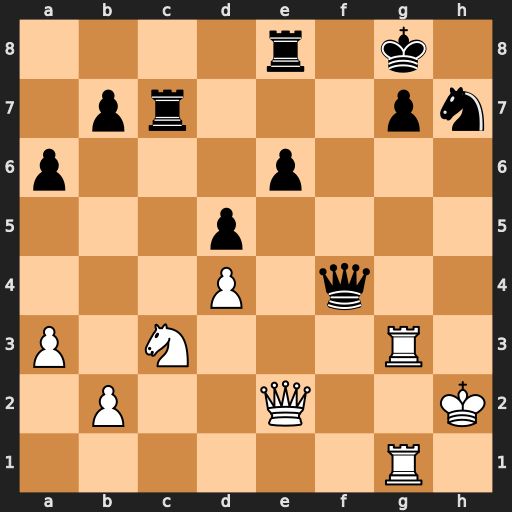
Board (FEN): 4r1k1/1pr3pn/p3p3/3p4/3P1q2/P1N3R1/1P2Q2K/6R1
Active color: w
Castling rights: -
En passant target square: -
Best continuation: Nxd5 exd5 Qxe8+